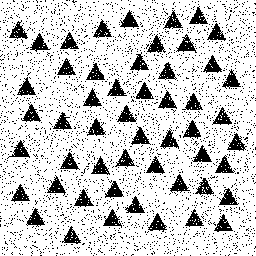
Squares: 0
Triangles: 52
Stars: 0
Total shapes: 52